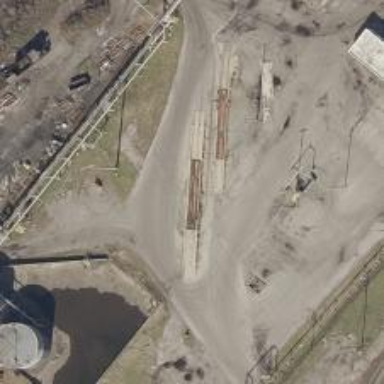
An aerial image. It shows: Weighbridge facility.